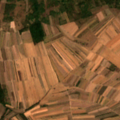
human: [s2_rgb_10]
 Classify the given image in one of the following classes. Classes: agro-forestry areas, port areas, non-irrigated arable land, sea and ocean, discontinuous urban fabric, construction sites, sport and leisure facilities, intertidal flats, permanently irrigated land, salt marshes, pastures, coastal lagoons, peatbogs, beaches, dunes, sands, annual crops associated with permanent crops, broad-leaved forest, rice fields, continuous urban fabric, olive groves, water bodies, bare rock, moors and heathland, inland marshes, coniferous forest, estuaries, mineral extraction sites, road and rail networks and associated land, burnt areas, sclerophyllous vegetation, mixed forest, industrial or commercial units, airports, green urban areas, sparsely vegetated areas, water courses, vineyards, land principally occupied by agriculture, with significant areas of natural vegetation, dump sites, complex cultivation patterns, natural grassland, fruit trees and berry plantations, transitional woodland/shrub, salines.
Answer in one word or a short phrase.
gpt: non-irrigated arable land, land principally occupied by agriculture, with significant areas of natural vegetation, broad-leaved forest, transitional woodland/shrub